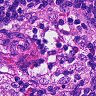
Metastatic tissue present: no